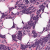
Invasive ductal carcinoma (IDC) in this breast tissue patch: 1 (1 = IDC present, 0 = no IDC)